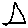
Label: triangle